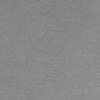
Label: dusty